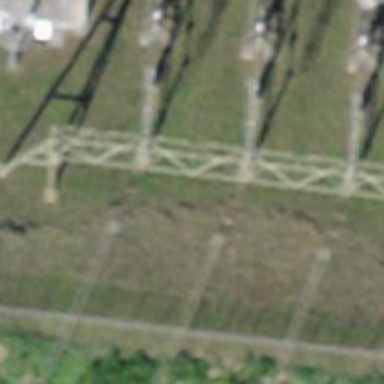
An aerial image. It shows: Insulator used in power systems.